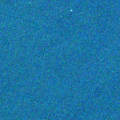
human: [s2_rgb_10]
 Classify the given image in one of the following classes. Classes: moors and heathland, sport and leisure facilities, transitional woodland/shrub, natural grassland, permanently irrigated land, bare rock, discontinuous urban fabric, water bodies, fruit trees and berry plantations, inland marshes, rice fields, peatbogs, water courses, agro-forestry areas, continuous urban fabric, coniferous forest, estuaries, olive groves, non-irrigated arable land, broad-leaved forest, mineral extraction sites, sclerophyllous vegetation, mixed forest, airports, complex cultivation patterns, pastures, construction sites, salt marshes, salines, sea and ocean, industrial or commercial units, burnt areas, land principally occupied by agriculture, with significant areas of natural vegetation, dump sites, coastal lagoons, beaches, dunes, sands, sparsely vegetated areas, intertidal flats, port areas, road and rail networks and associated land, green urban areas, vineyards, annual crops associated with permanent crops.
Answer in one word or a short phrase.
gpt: sea and ocean